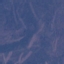
Land use / land cover class: HerbaceousVegetation